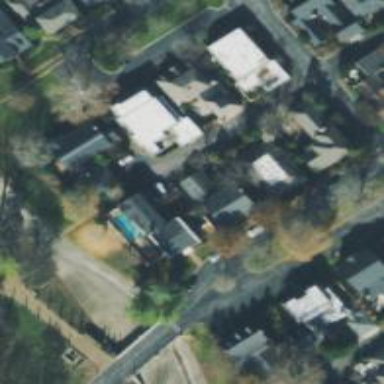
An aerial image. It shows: Alleyway designated as service road.